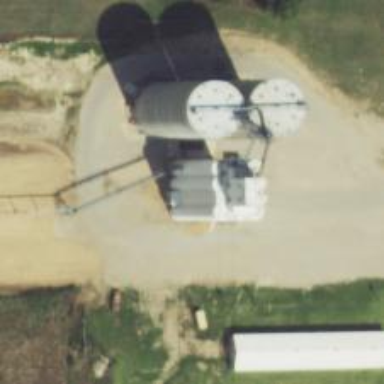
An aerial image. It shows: Silo.